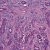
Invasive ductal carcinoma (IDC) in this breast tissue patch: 1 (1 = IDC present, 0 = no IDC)